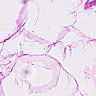
Metastatic tissue present: no